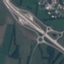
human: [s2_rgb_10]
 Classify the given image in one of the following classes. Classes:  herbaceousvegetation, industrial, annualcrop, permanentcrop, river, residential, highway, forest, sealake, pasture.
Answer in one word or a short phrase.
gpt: Highway